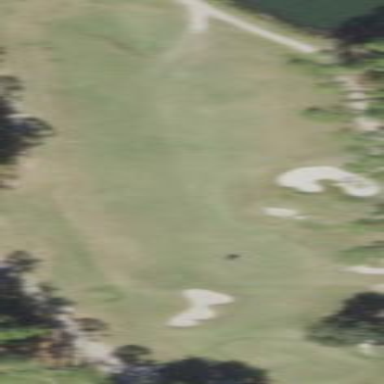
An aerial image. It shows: Golf fairway on grassy land designated for golfing activities.